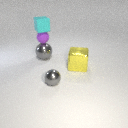
large gray metal sphere behind large yellow metal cube